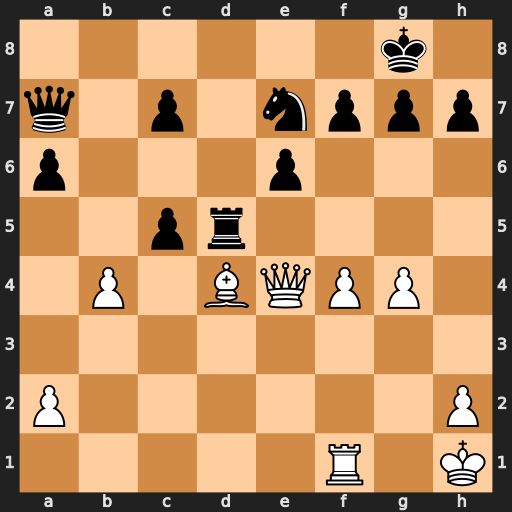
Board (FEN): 6k1/q1p1nppp/p3p3/2pr4/1P1BQPP1/8/P6P/5R1K
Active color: w
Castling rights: -
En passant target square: -
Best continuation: Bxc5 Rxc5 bxc5